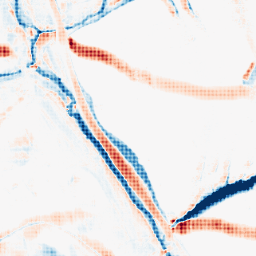
Category: morphological
Decomposition family: morphological_rect
Decomposition parameters: operation: average
width: 10
height: 20
Upsampling method: sinc_hamming
Upsampling parameters: scale: 8
kernel_size: 8
Upsampling scale: 8